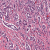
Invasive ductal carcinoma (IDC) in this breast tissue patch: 1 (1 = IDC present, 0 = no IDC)